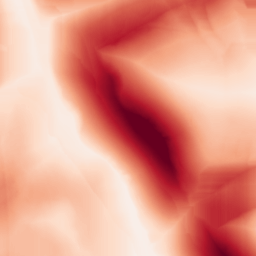
Category: morphological
Decomposition family: morphological_square
Decomposition parameters: operation: gradient
size: 50
Upsampling method: cubic_mitchell
Upsampling parameters: scale: 4
Upsampling scale: 4